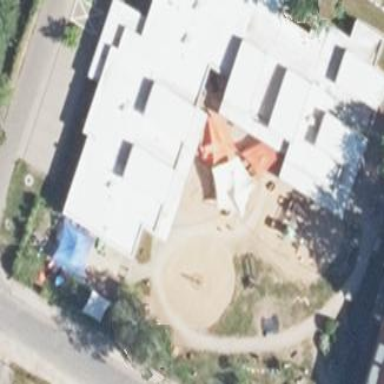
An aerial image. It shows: Kindergarten.